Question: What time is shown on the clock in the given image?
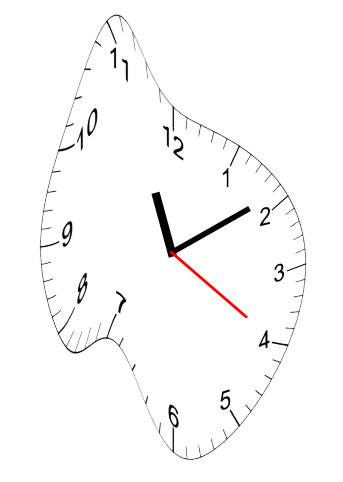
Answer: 11:09:20